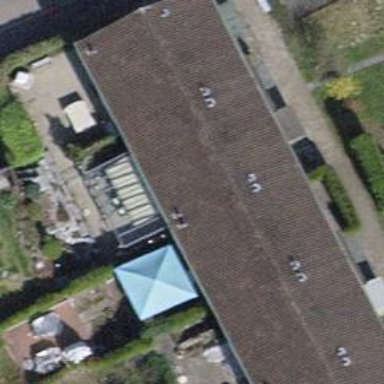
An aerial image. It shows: Gabled house with pitched roof.